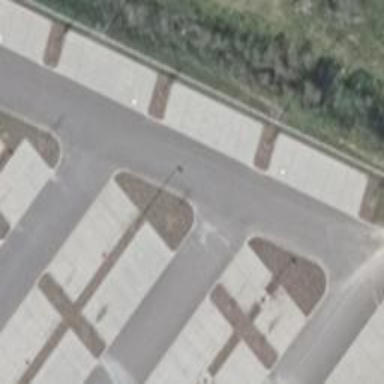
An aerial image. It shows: Parking aisle designated as service road.